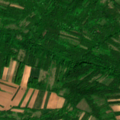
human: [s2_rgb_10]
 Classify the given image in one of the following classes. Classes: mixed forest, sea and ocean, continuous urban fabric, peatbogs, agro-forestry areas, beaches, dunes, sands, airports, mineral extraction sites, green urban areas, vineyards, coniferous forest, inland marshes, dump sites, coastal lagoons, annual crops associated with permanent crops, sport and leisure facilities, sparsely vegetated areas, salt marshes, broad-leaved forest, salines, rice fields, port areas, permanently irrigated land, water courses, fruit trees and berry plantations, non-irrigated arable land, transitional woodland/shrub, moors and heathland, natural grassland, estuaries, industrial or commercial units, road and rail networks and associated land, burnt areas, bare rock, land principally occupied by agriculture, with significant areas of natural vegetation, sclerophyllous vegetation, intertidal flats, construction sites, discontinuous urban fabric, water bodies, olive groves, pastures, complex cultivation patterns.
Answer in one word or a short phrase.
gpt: non-irrigated arable land, complex cultivation patterns, broad-leaved forest, transitional woodland/shrub